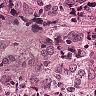
Metastatic tissue present: yes